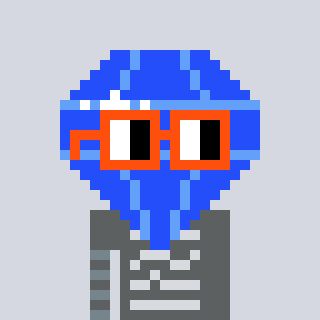
a pixel art character with square orange glasses, a blue diamond-shaped head and a cold-colored body on a cool background